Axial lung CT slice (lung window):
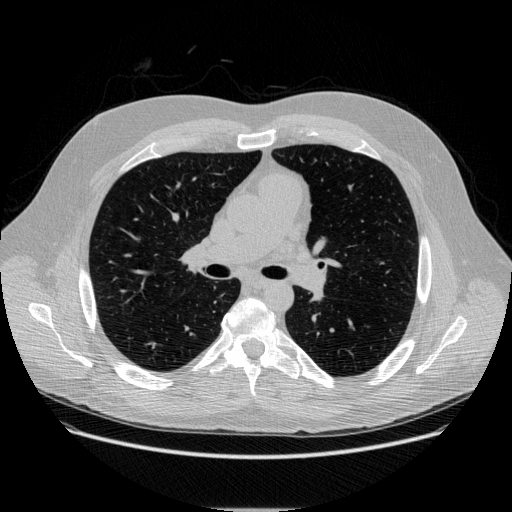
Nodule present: no